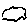
Label: cloud